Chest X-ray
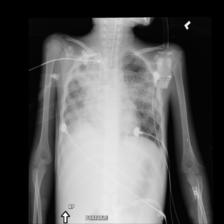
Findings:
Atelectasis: negative
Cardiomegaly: negative
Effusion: positive
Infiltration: negative
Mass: negative
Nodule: negative
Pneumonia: negative
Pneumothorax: positive
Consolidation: negative
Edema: negative
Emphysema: negative
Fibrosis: negative
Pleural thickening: negative
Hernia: negative